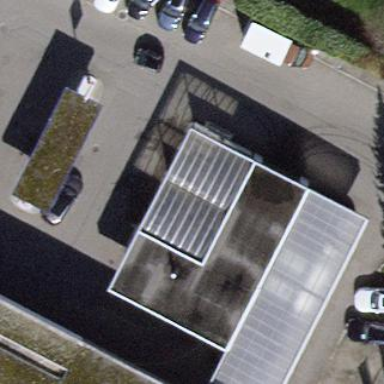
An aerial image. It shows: View of roof of building.